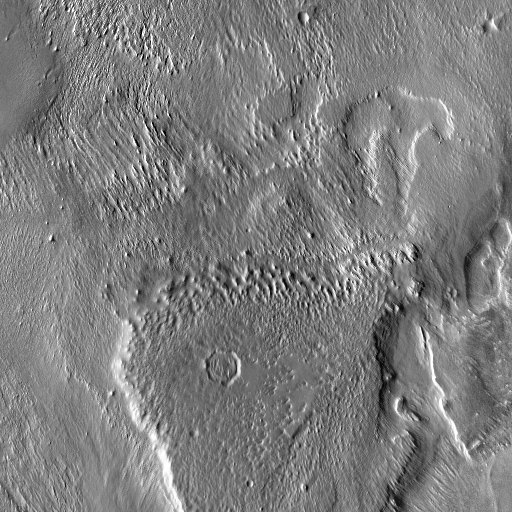
Crater classes present: Background, Other, Buried